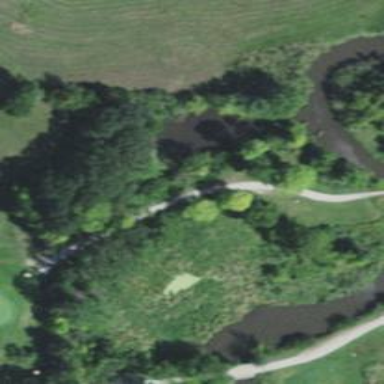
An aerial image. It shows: Path used for both walking and golf.